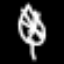
Label: leaf